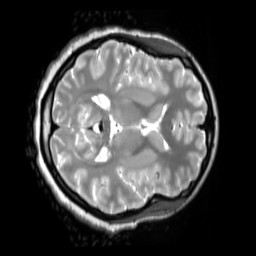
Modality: T2w
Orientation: axial
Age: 19
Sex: female
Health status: ill
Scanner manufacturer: siemens
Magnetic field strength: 3 T
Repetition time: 2.8 s
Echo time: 0.326 s